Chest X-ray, PA view. Patient: 49 years old, sex F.
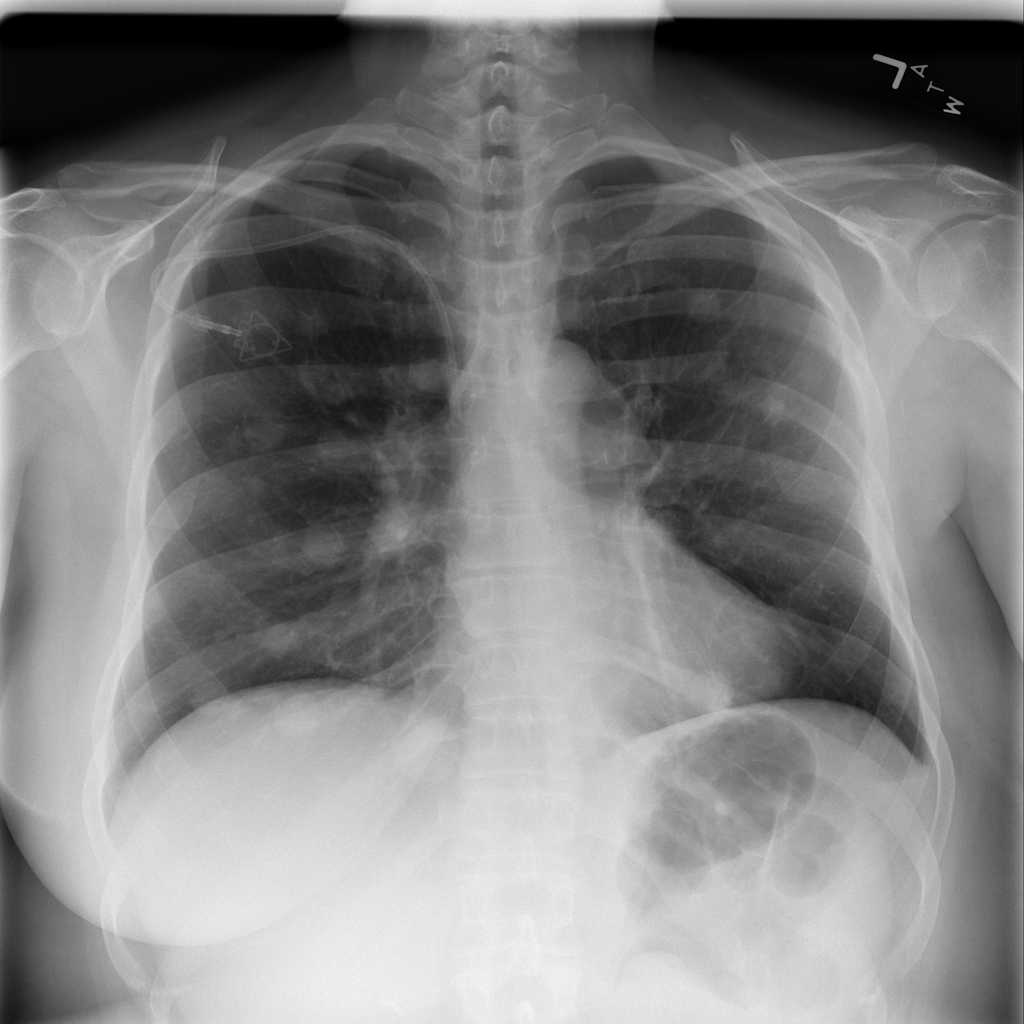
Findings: Nodule